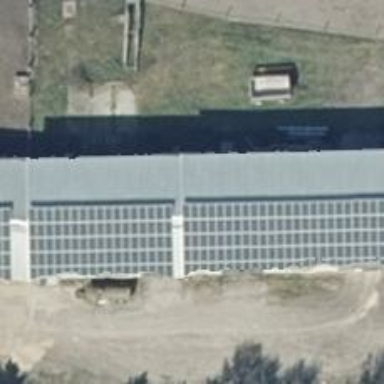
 generating electricity through solar energy."